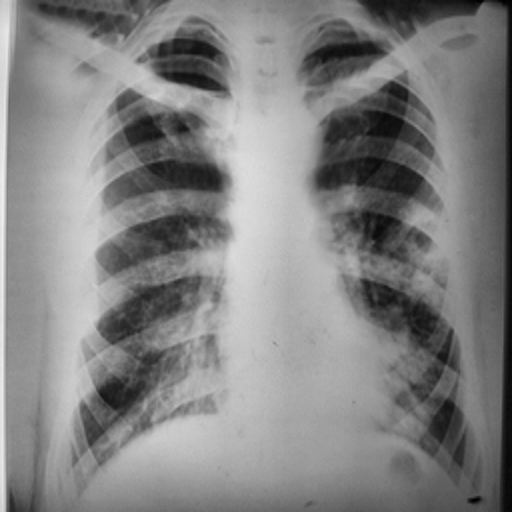
Finding: TUBERCULOSIS